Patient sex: F
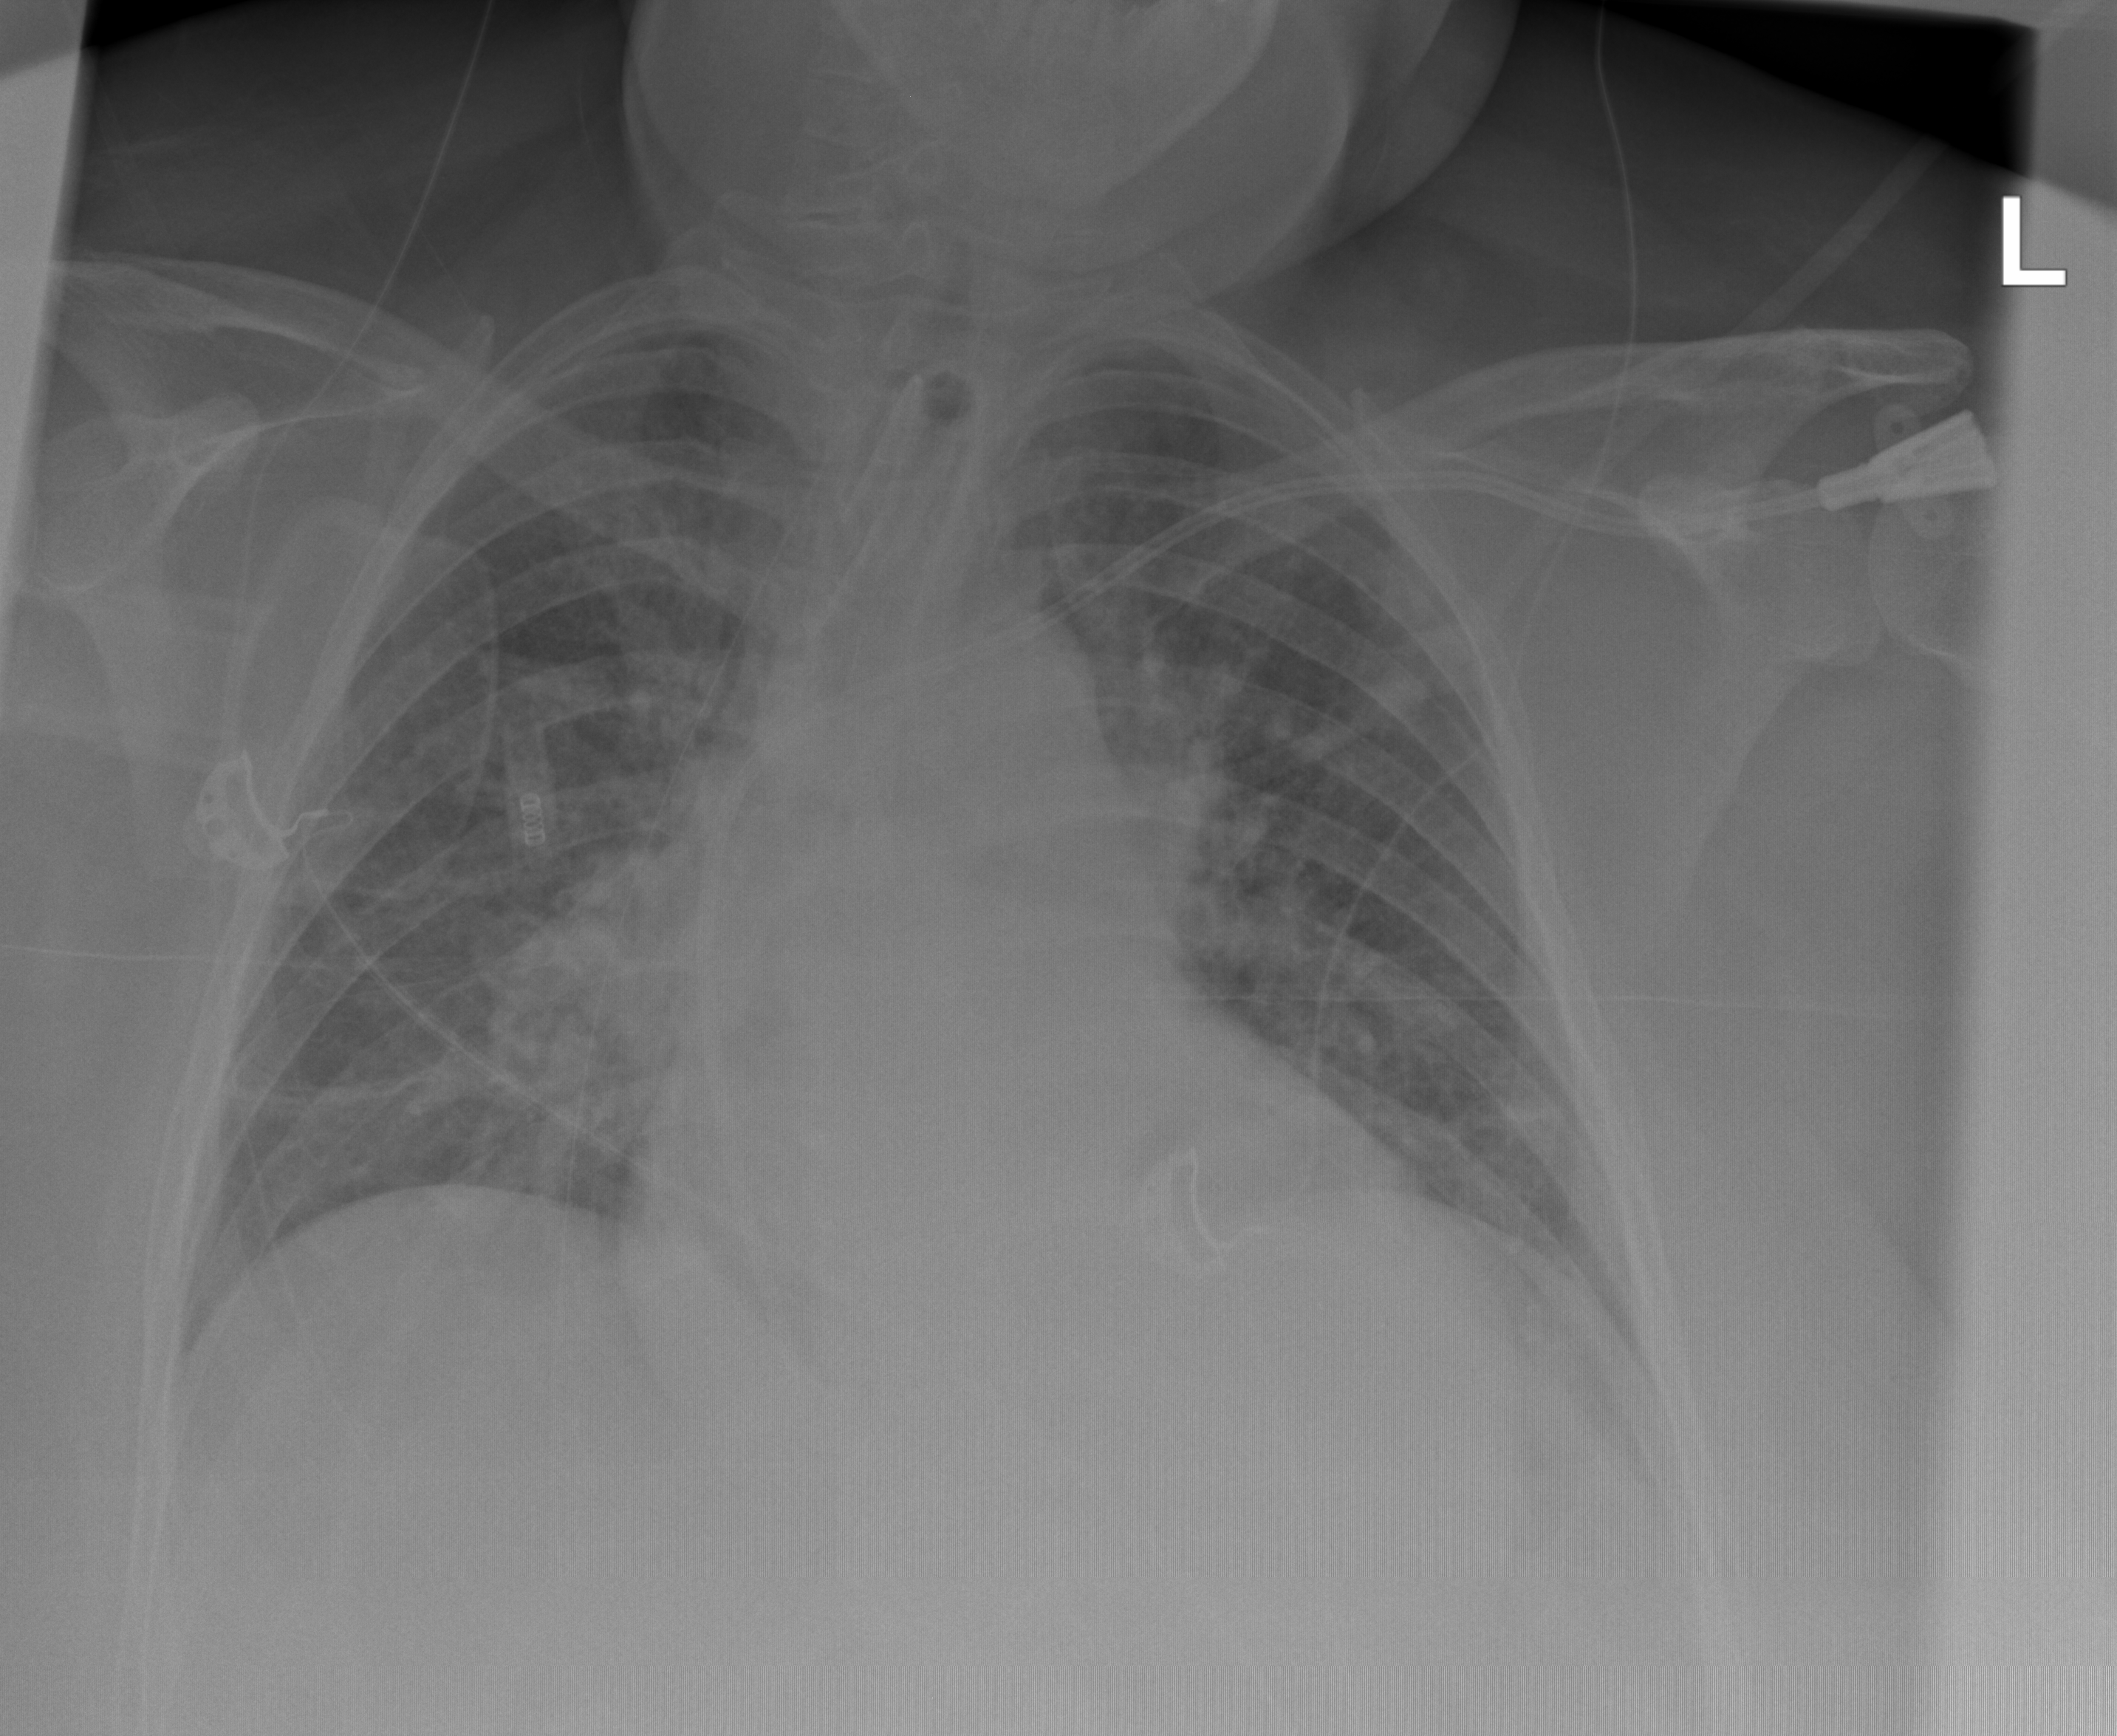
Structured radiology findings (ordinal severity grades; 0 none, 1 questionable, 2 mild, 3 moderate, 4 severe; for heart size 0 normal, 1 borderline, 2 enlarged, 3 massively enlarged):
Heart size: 2
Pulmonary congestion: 2
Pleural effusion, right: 0
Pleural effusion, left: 0
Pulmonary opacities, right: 2
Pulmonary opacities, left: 2
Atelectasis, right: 2
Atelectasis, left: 2